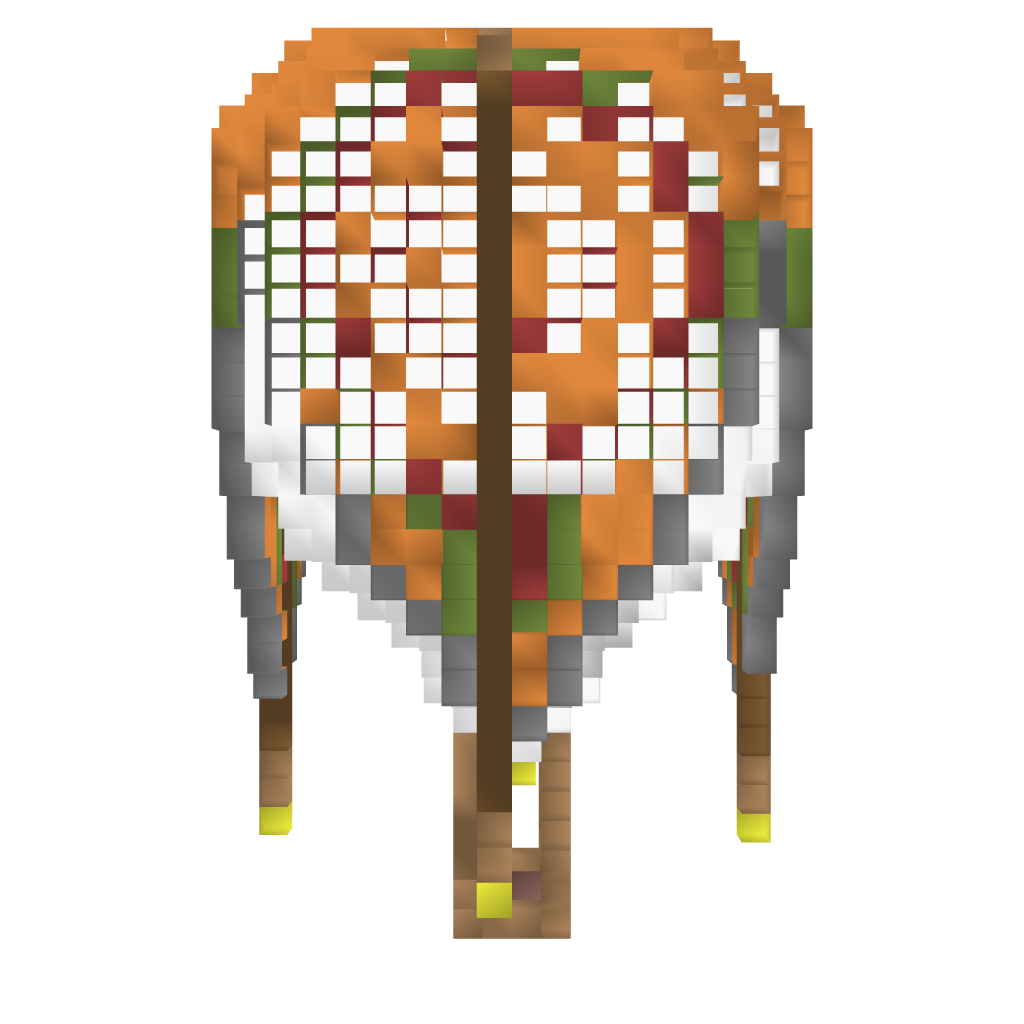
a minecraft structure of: Hot Air Balloon bad low quality